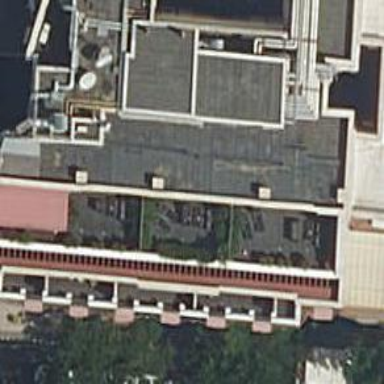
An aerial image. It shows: Hotel.